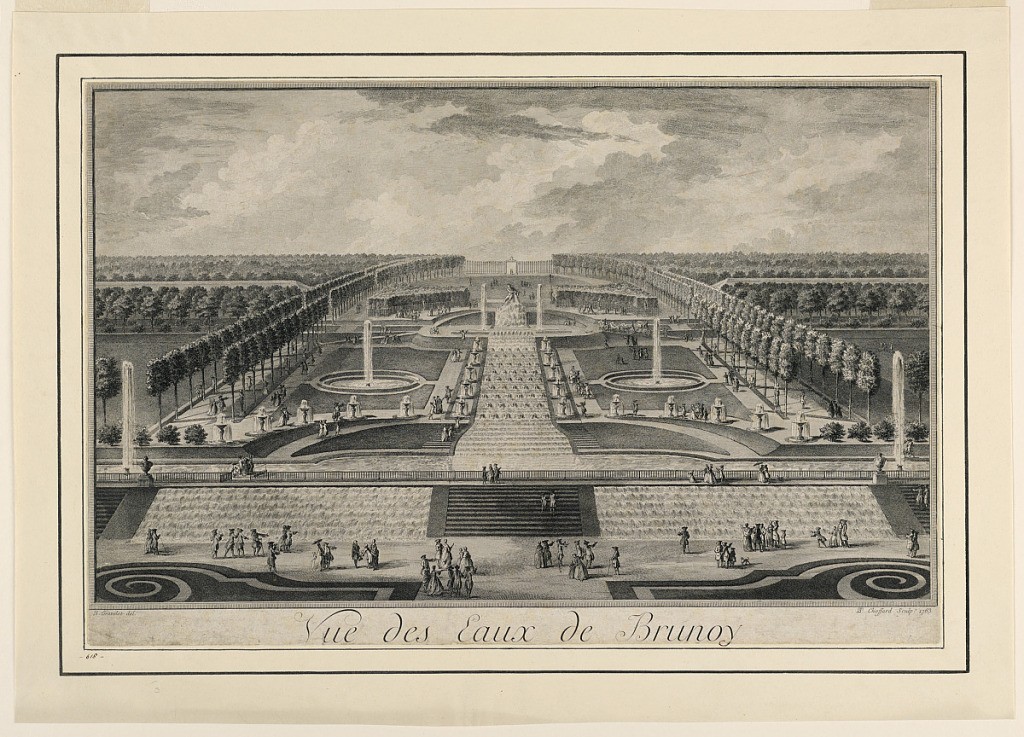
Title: View of the Fountains at Brunoy
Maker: Pierre-Philippe Choffard, French, 1730–1809
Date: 1763
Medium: Engraving on paper
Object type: Print
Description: A series of parterres approached by steps. In the center a cascade is flanked by fountains. Clipped trees along borders. Figures in the foreground.